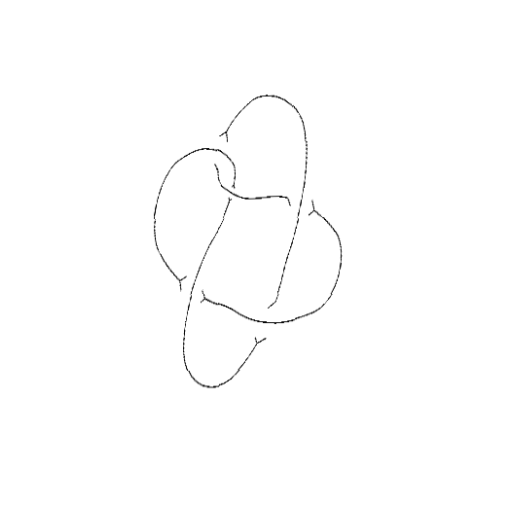
Crossing number: 5